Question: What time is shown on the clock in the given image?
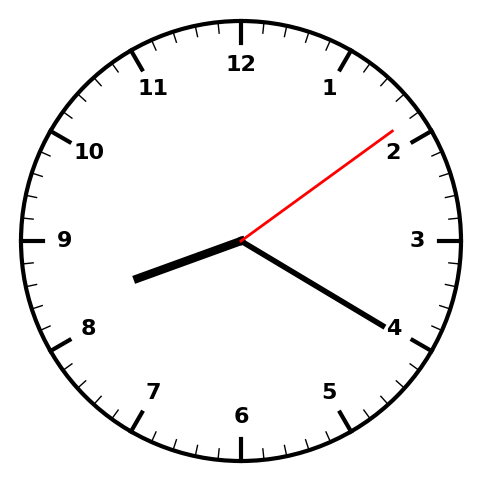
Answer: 08:20:09